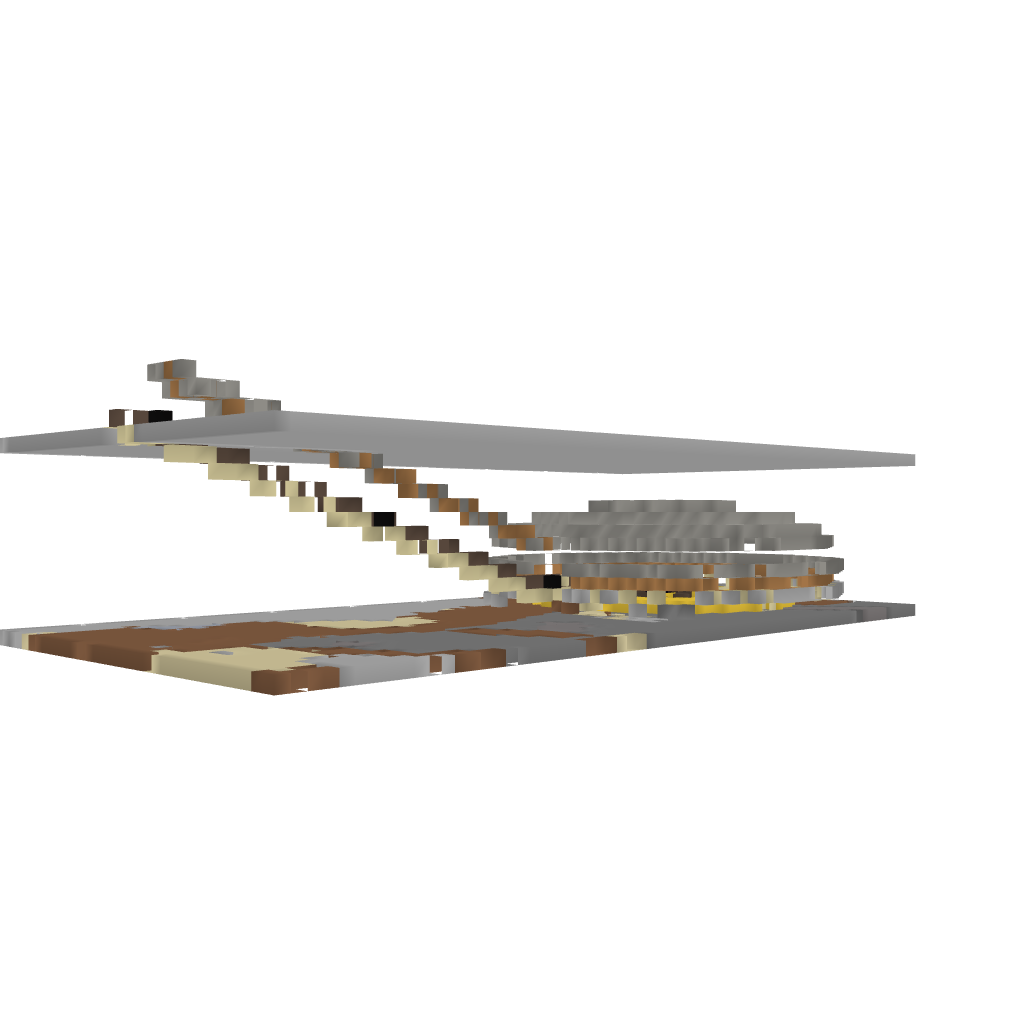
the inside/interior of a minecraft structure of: Underwater Home